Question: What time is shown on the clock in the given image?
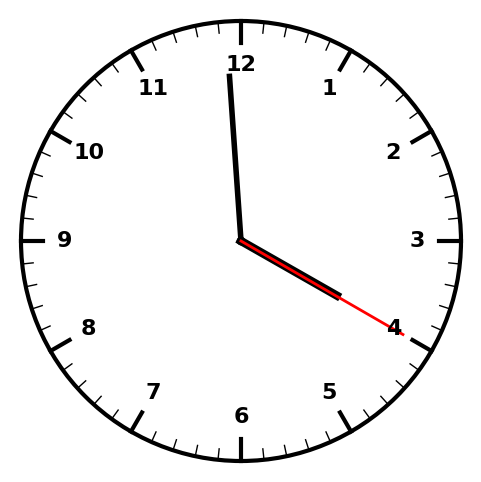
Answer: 03:59:20